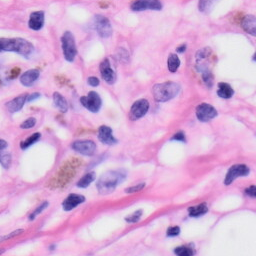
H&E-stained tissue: Skin